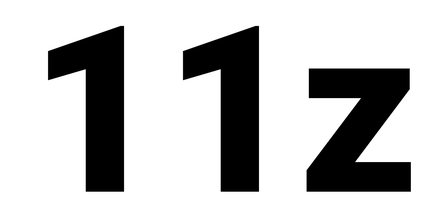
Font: Roboto_Black